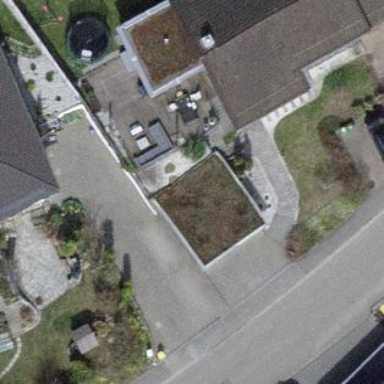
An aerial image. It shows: Garage.